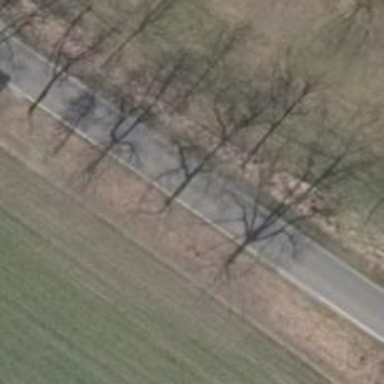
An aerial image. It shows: Row of broadleaved trees.